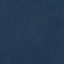
Land use / land cover: SeaLake